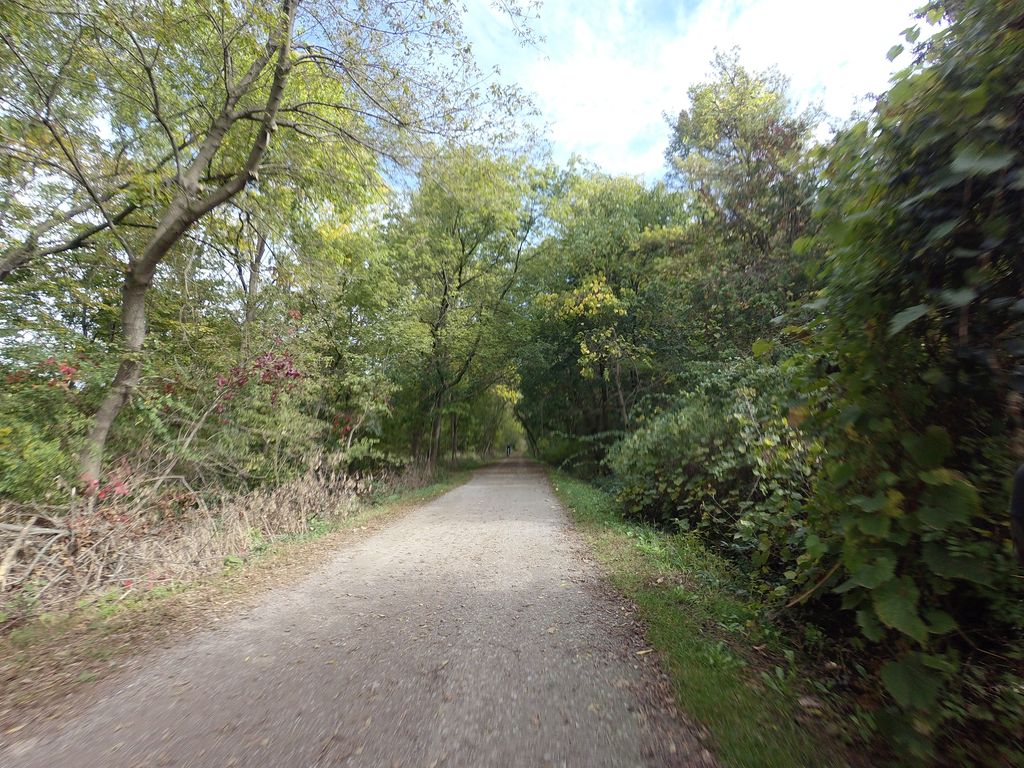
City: hamilton